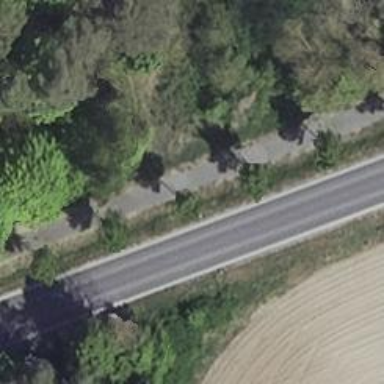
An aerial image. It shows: Broadleaved deciduous tree on the street.